Interaction volume radius: 10 \u00c5
Interaction volume height: 30 \u00c5
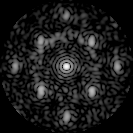
Disorder parameter: 0.4204